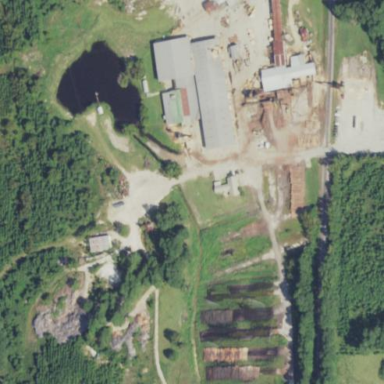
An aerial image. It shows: Industrial area with sawmill. The industrial zone includes works related to the sawmill.